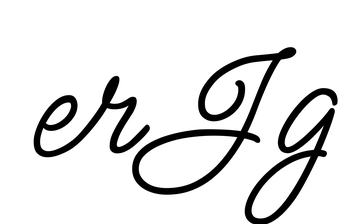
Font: MeowScript-Regular